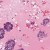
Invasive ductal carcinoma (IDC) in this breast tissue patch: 1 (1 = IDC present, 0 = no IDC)